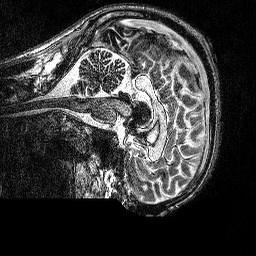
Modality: MP2RAGE
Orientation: sagittal
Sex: male
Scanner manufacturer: siemens
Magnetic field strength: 3 T
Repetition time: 5 s
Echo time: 0.00292 s